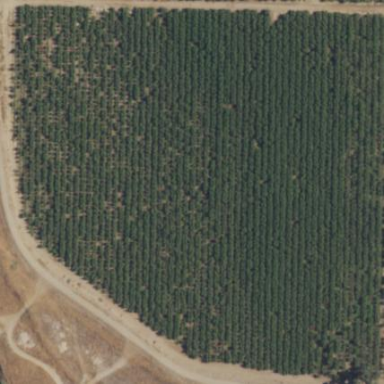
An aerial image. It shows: Orchard.